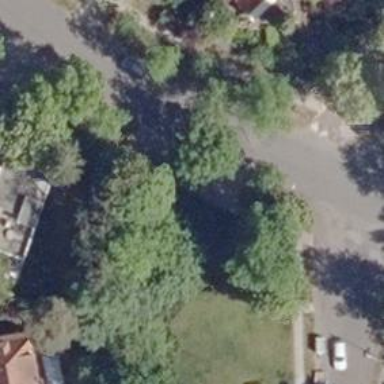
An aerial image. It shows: Single tag "natural: tree."